Interaction volume radius: 10 \u00c5
Interaction volume height: 30 \u00c5
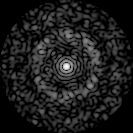
Disorder parameter: 0.7949